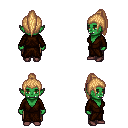
a pixel art fantasy rpg character, female body template, orc, green skin, brown robe, robe skirt, light blonde long topknot hairstyle, maroon shoes, four views (front, back, left, right), 2x2 character sprite sheet, small pixel art, hard edges, no anti-aliasing